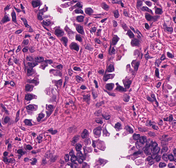
Tumor epithelial tissue: yes
Tumor-associated stroma tissue: yes
Normal tissue: no